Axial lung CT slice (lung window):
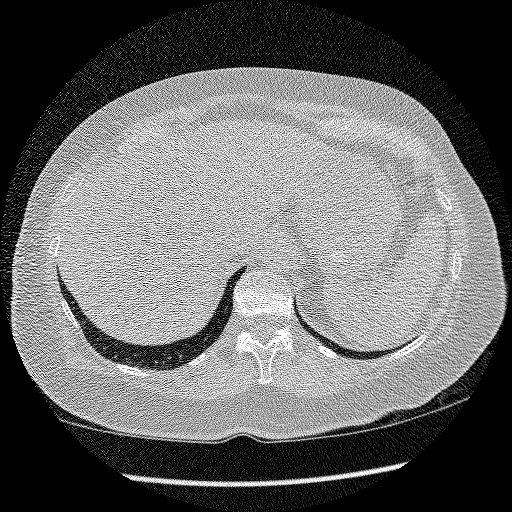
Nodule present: no